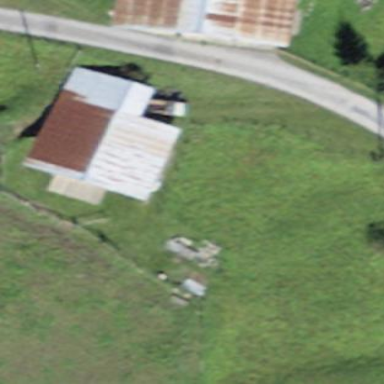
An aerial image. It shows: Rural barn.